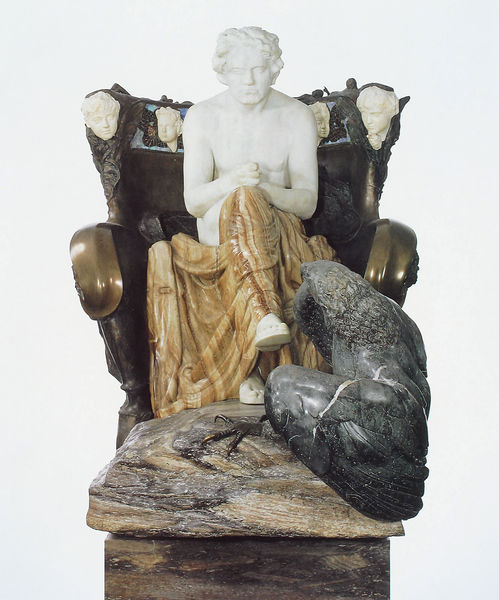
Titel: Beethoven
Künstler: Max Klinger
Institution: Leipzig, Museum der bildenden Künste
Schlagwörter: adler, felsen, hand, kopf, mann, nackt, ocker, sitzen, grau, köpfe, marmor, schwarz, stuhl, beige, gesichter, arm, falten, sockel, stein, steine, kalt, gold, sessel, decke, locken, skulptur, statue, farbig, lehne, thron, überwurf, klinger, marmoriert, foto, denkmal, wagner, beethoven, portraits, rabe, geduckt, tich, alabasta, göthe, goldene armlehne, satanisch, beethoven vergöttert